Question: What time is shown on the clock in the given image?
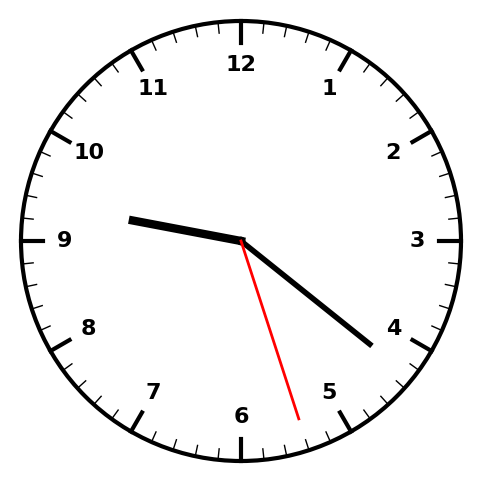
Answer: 09:21:27